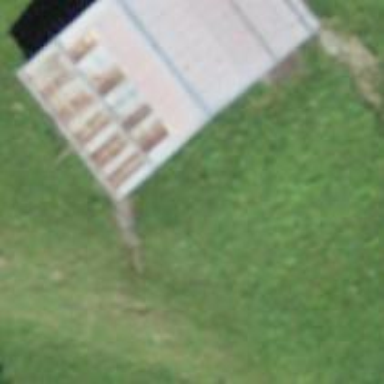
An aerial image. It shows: Cabin.